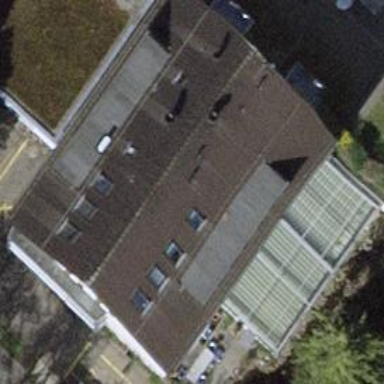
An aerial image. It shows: Building.